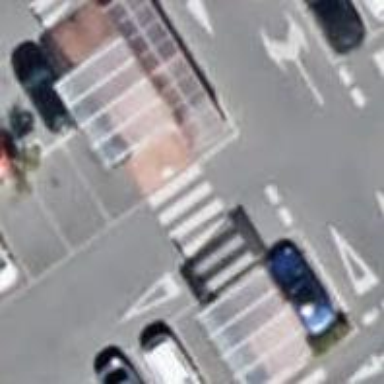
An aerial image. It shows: Uncontrolled crossing on the road.